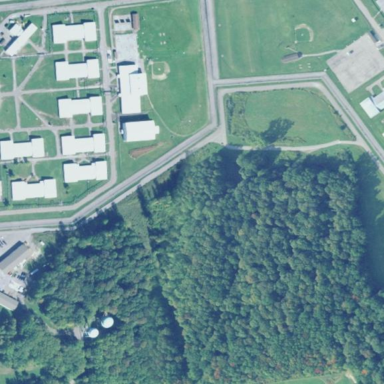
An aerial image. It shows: Prison with surrounding fence.